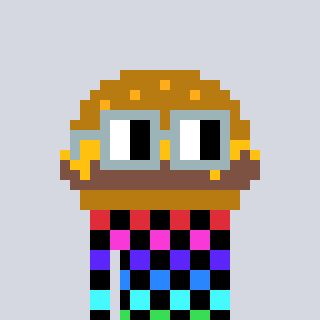
a pixel art character with square dark gray glasses, a burger-shaped head and a teal-colored body on a cool background